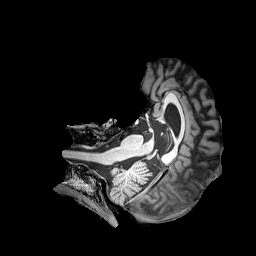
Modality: T1w
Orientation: axial
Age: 66
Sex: male
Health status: healthy